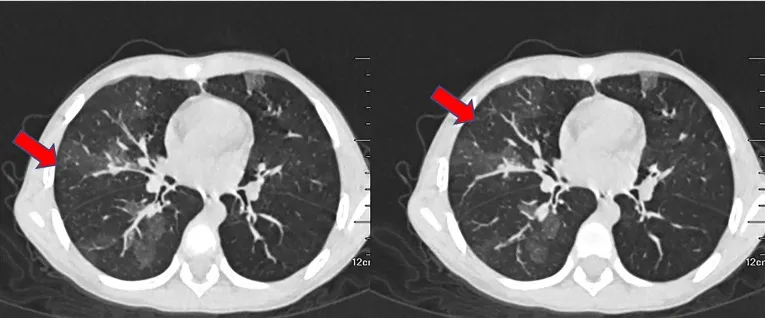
The CT scan of the chest performed 43 days after admission displayed widespread mosaic pattern.
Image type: radiology (ct)